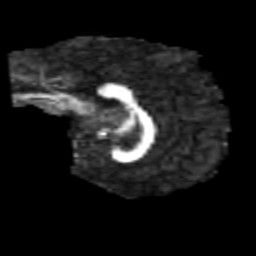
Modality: FA
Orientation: sagittal
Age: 29
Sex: male
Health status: healthy